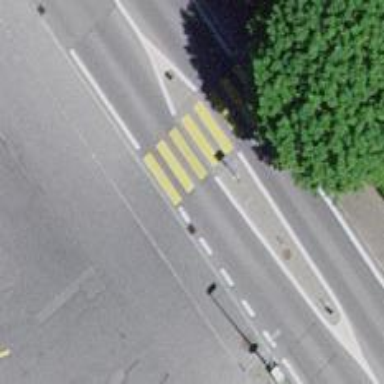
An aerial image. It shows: Uncontrolled zebra crossing with pedestrian island.